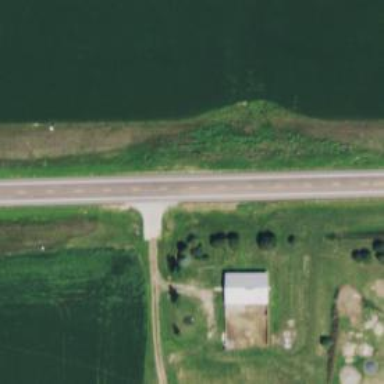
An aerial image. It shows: Asphalt road classified as primary highway.